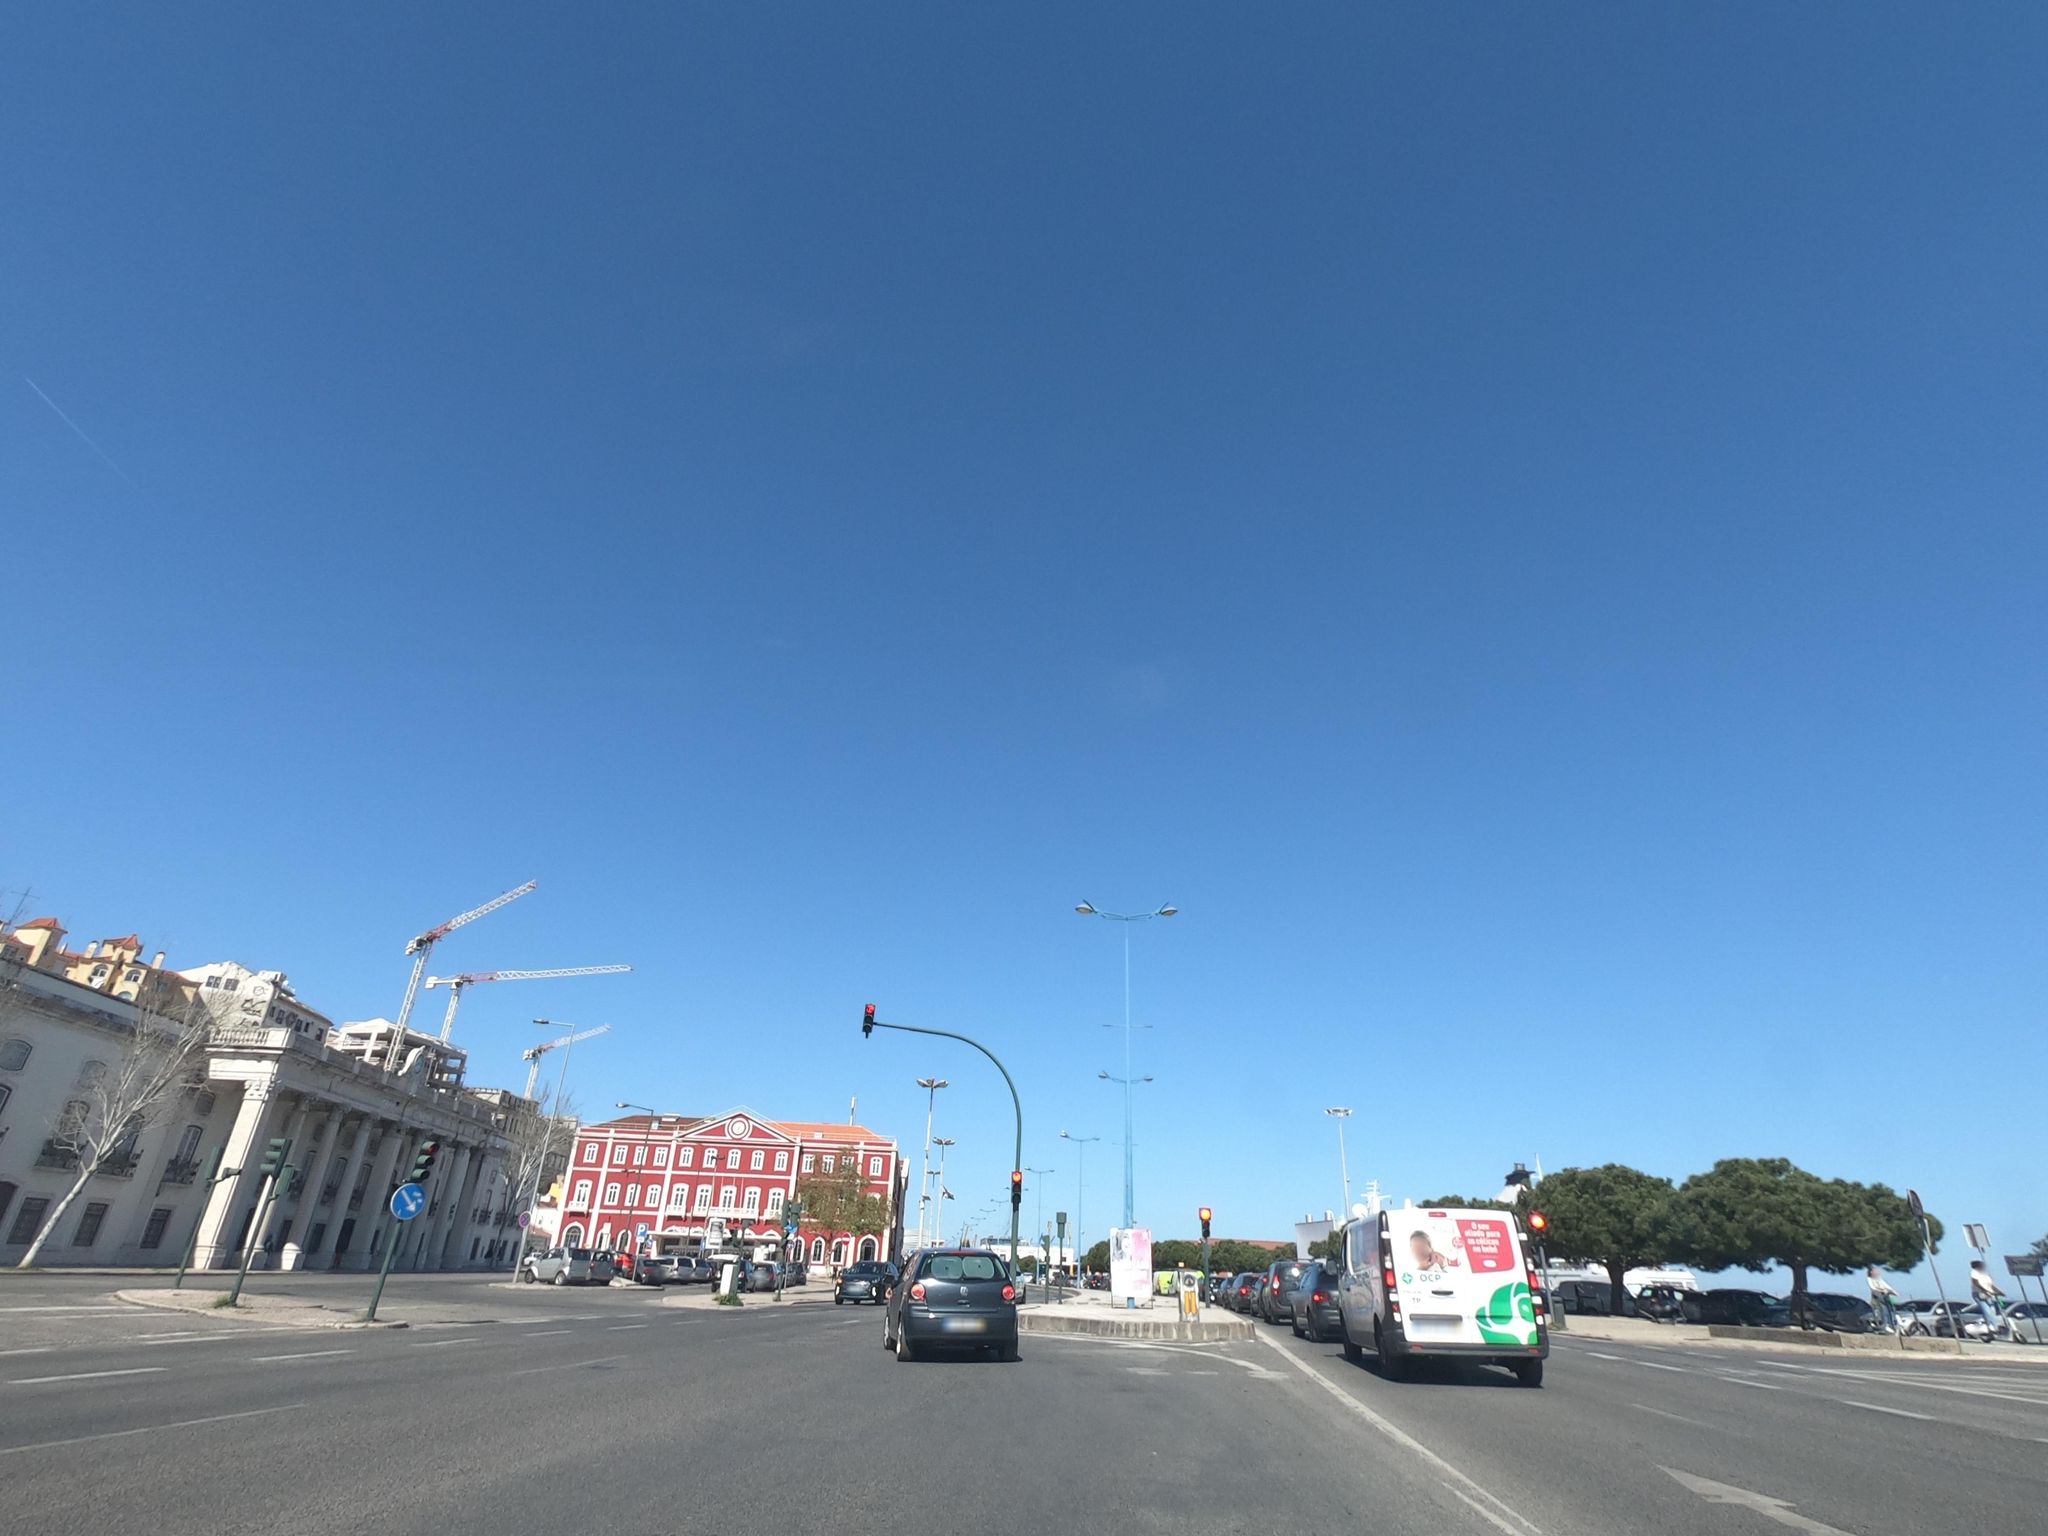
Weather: clear
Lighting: day
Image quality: good
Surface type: driving surface
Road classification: primary_link
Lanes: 3
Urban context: suburban or peri-urban
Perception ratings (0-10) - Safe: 4.91, Lively: 8.25, Beautiful: 3.18, Boring: 1.65, Depressing: 4.1, Wealthy: 8.3